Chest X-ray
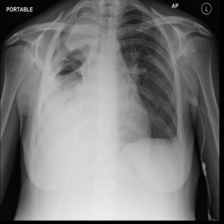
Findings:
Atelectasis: negative
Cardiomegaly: negative
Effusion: positive
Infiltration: negative
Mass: negative
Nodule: negative
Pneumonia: negative
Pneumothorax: positive
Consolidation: positive
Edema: negative
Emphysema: negative
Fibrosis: negative
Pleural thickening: negative
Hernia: negative